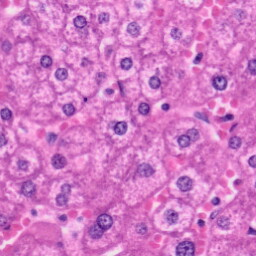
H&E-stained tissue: Liver